Question: I try to add a service stack reference in my project but I getting this error

could ignore the certificate? thank you
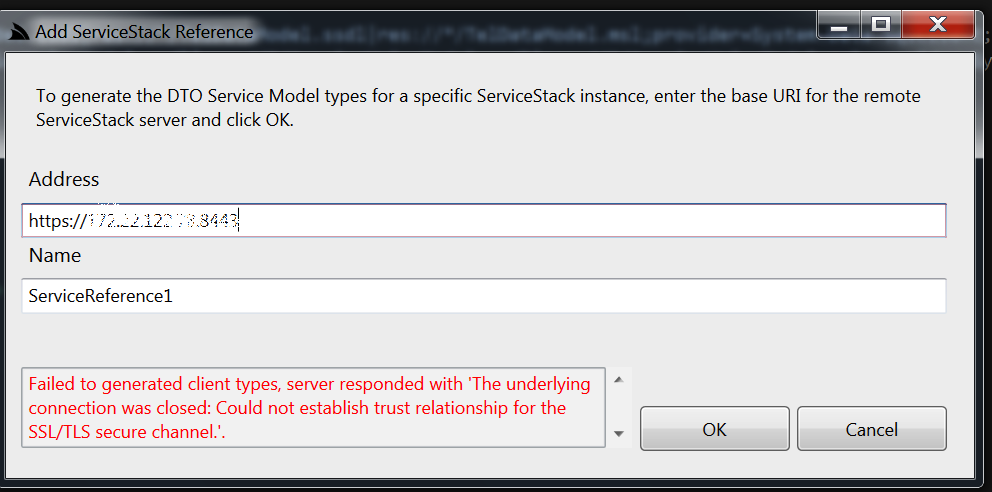
Answer: I accepted the certificate in add service reference, then add the servicestack reference and work!